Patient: sex M, age 65
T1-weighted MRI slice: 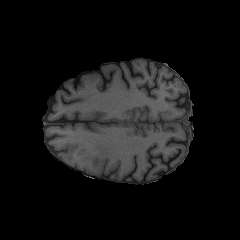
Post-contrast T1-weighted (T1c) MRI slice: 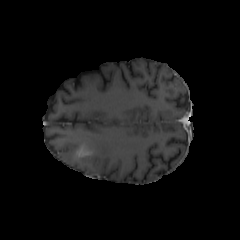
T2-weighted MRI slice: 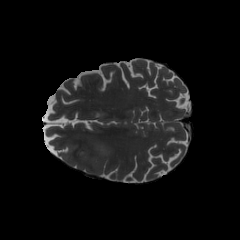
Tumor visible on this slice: yes
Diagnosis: Glioblastoma, IDH-wildtype
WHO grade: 4